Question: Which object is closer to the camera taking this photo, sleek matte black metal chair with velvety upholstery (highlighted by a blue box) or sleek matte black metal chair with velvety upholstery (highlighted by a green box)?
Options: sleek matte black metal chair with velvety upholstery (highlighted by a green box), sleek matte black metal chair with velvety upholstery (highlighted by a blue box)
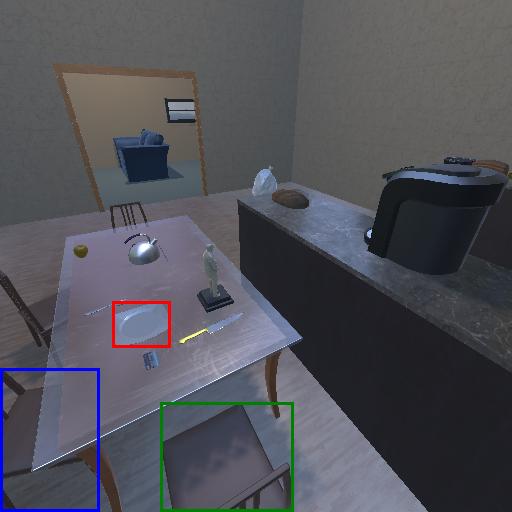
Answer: sleek matte black metal chair with velvety upholstery (highlighted by a green box)